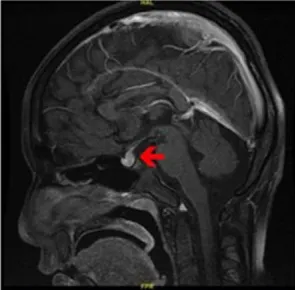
MRI characteristics of Rosai-Dorfman disease involving sellar region. Sagittal contrast-enhanced magnetic resonance images reveal thickened pituitary stalk with obvious homogenous enhancement (red arrow).
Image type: radiology (mri)